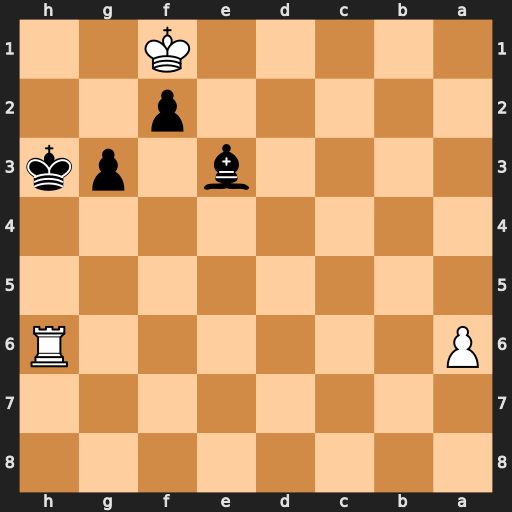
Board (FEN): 8/8/P6R/8/8/4b1pk/5p2/5K2
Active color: b
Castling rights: -
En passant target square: -
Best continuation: Bxh6 a7 g2+